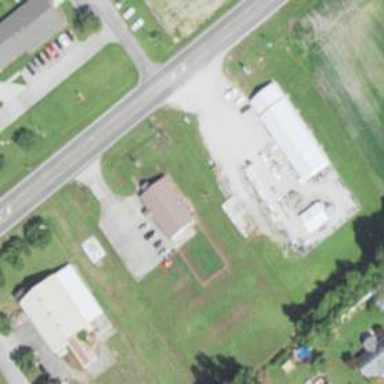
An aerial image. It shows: Veterinary facility.